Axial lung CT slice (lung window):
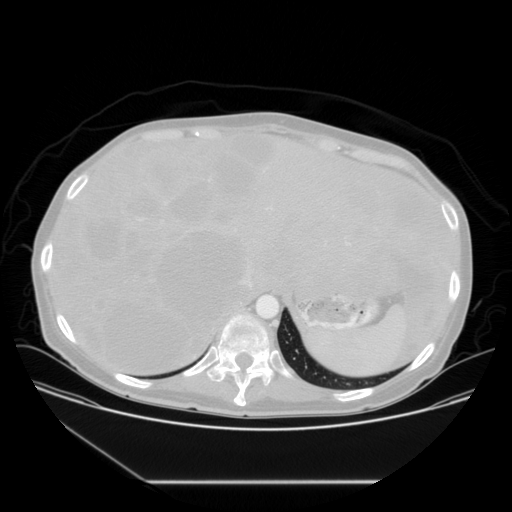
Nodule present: no